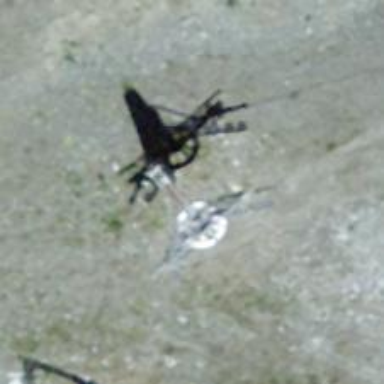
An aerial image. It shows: Pylon used for aerialway.